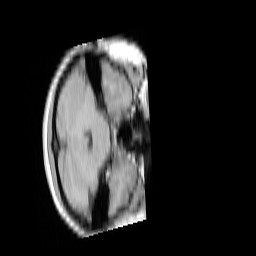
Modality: T1w
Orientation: axial
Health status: ill
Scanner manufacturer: siemens
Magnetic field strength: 3 T
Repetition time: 0.44 s
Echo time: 0.00266 s